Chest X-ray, PA view. Patient: 54 years old, sex M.
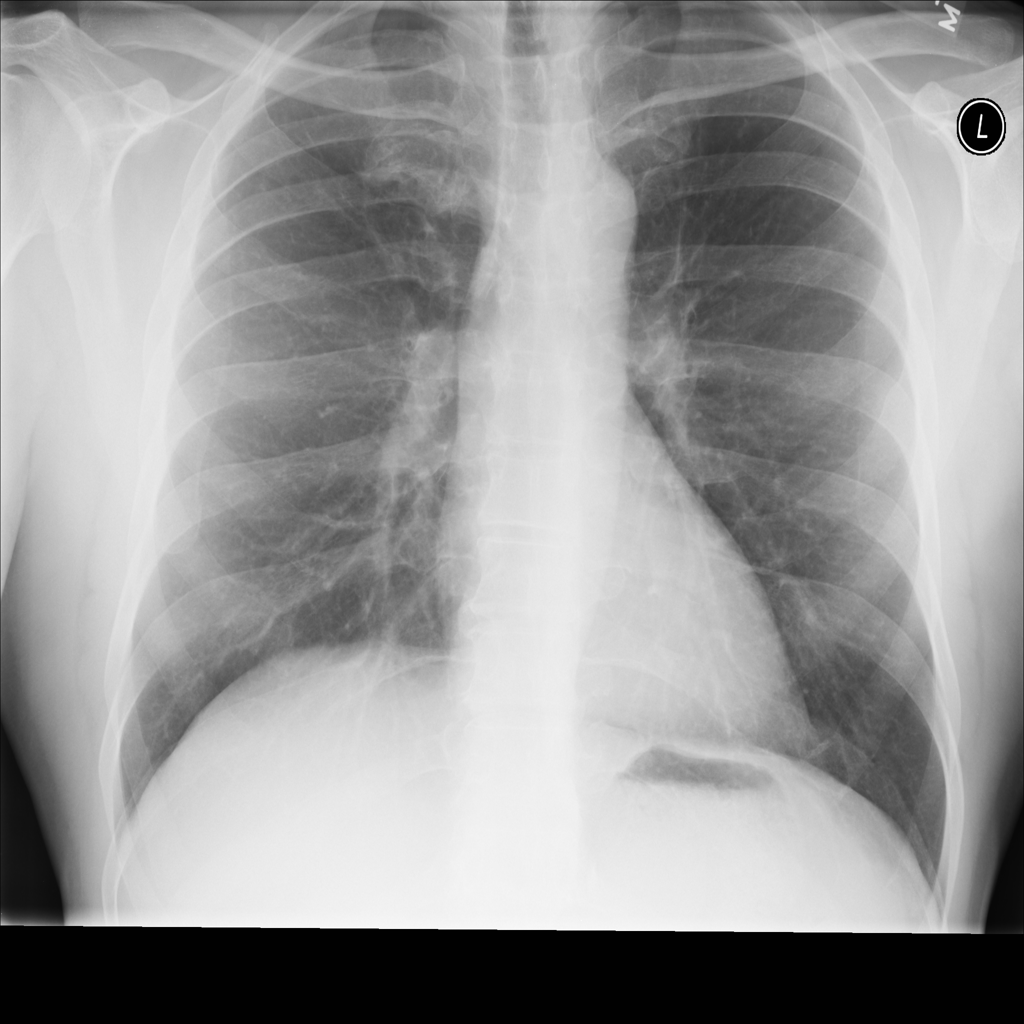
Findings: No Finding